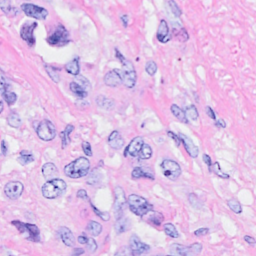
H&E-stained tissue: Breast